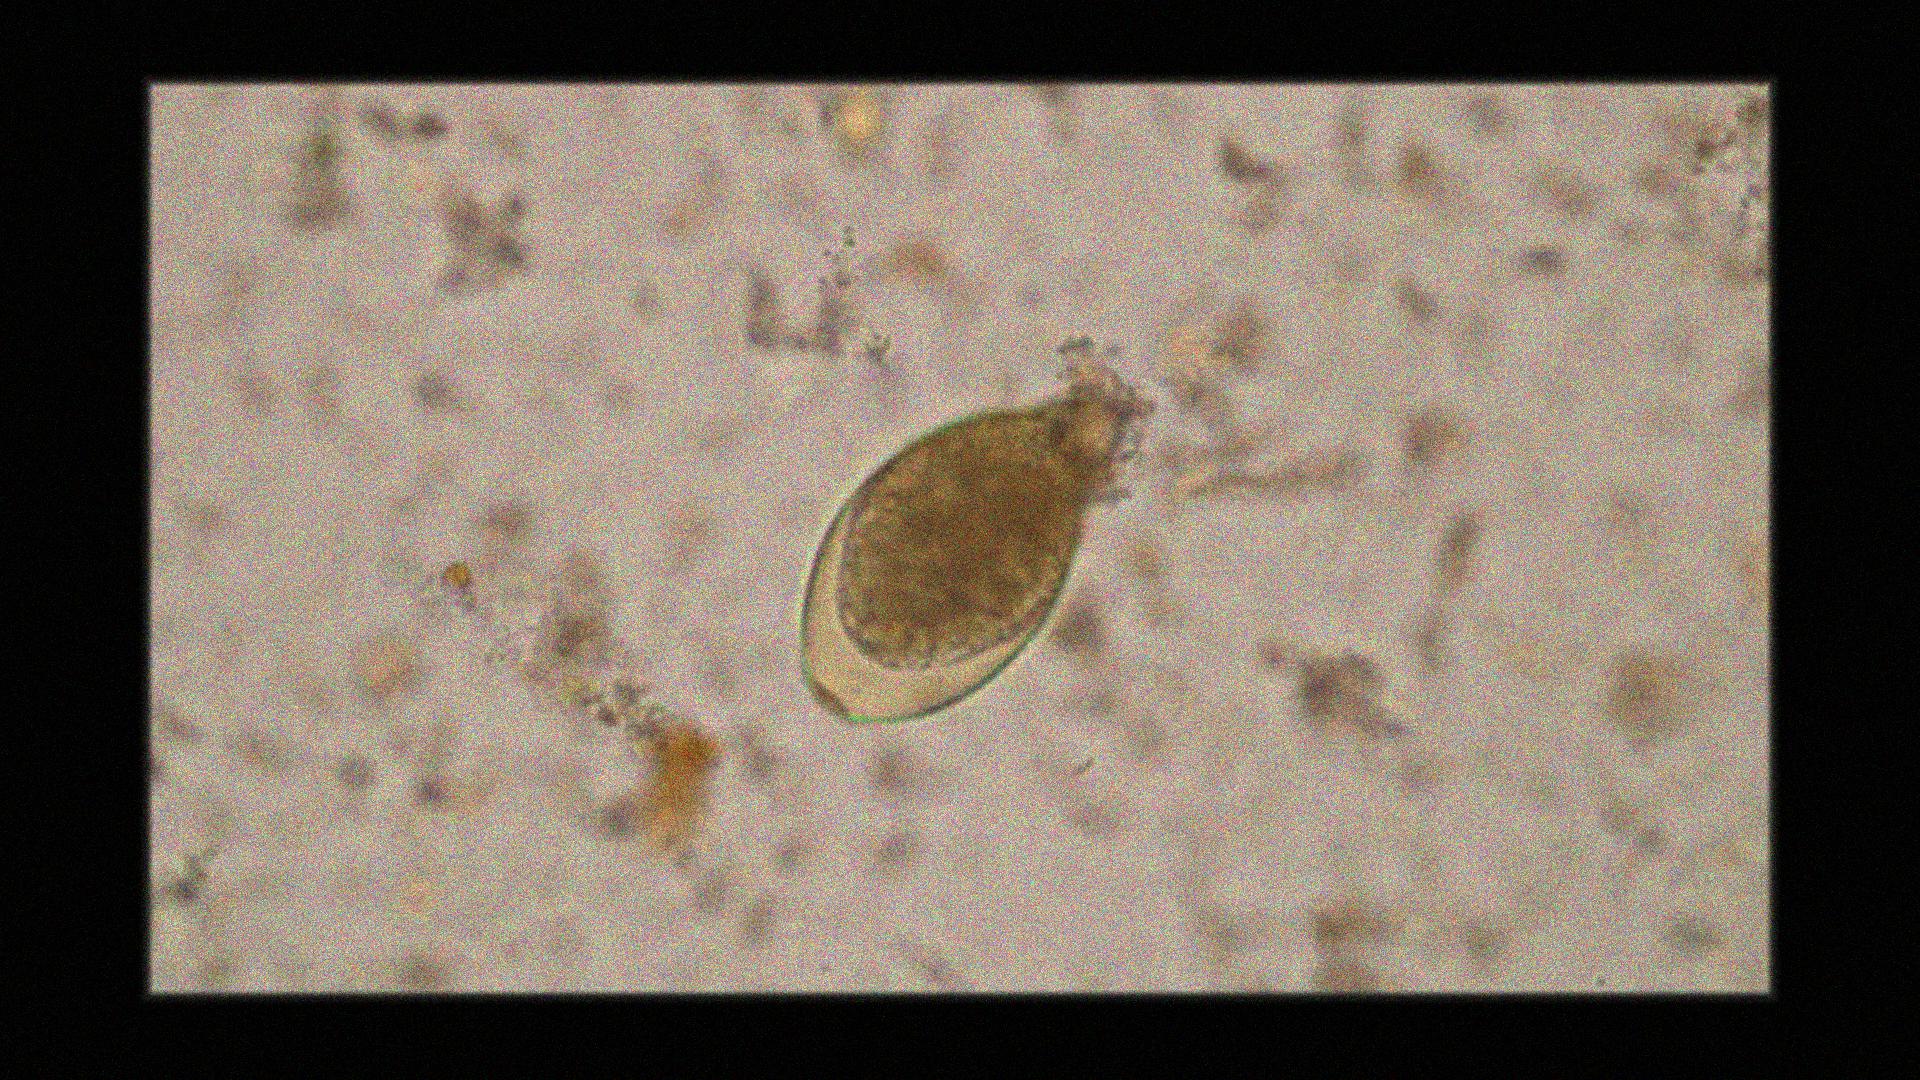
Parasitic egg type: Fasciolopsis buski